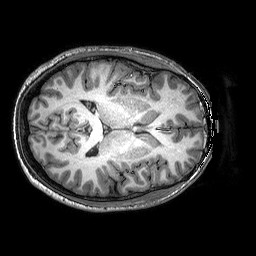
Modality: T1w
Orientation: axial
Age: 19
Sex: male